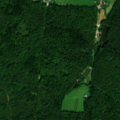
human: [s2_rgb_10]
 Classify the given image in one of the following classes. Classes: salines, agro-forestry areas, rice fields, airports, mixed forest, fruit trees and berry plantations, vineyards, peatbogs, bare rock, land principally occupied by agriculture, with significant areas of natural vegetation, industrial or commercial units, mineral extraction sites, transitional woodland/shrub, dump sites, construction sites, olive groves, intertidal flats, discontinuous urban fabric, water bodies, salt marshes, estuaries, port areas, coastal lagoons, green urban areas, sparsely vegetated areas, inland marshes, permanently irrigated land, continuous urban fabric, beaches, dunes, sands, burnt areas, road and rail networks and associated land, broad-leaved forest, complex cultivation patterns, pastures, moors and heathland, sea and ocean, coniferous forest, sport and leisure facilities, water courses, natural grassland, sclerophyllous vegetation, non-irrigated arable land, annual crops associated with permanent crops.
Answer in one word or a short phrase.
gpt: discontinuous urban fabric, complex cultivation patterns, land principally occupied by agriculture, with significant areas of natural vegetation, broad-leaved forest